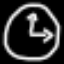
Label: clock